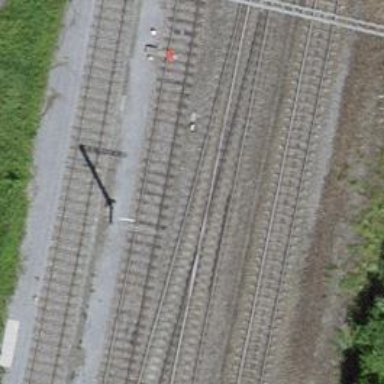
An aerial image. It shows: Railway siding with one electrified track and contact line.